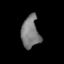
Tissue: lung
Cell type: Epithelial cells
Senescence score: 0.1628
Nuclear area (px): 560
Mean DAPI intensity: 123.098